一年级 · 算术

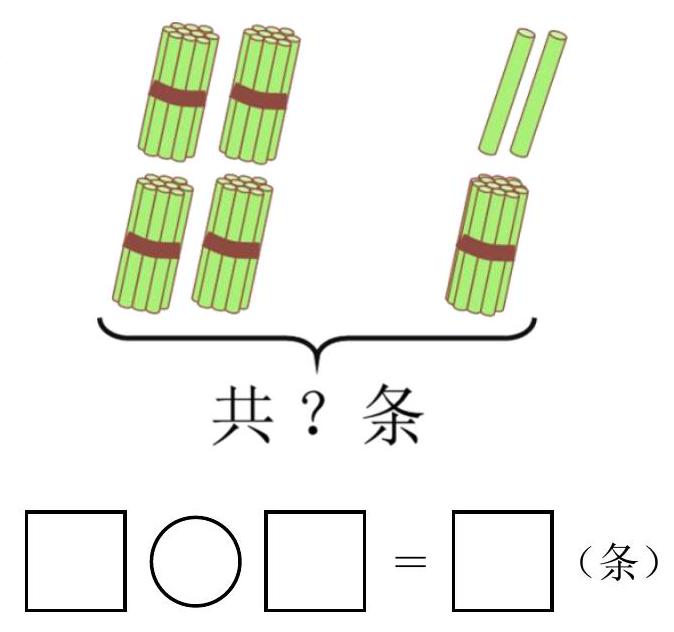
答案: 详解$40+12=52$ (条)
解析: ：分析：（1）由点 $\mathrm{A}$ 在抛物线上, 将 $\mathrm{A}$ 点坐标代入, 求出参数 $\mathrm{P}$, 求解即可 (2) 由于 $F(8,0)$ 是 $\triangle A B C$ 的重心, 则重心与焦点重合, 由重心坐标公式可求 $M$ 是 $B C$ 的中点。

(3) 由于线段 $\mathrm{BC}$ 的中点 $\mathrm{M}$ 不在 $x$ 轴上, 所以 $\mathrm{BC}$ 所在的直线不垂直于 $x$ 轴. 设 $\mathrm{BC}$ 所在直线的方程为: $y+4=k(x-11)(k \neq 0)$, 解出 $k$ 即可。